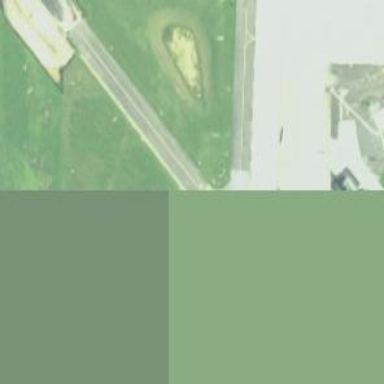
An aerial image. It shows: Image of taxiway at airport.